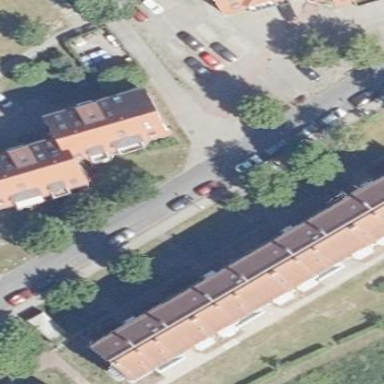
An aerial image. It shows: Gabled roof adorns the apartments building.